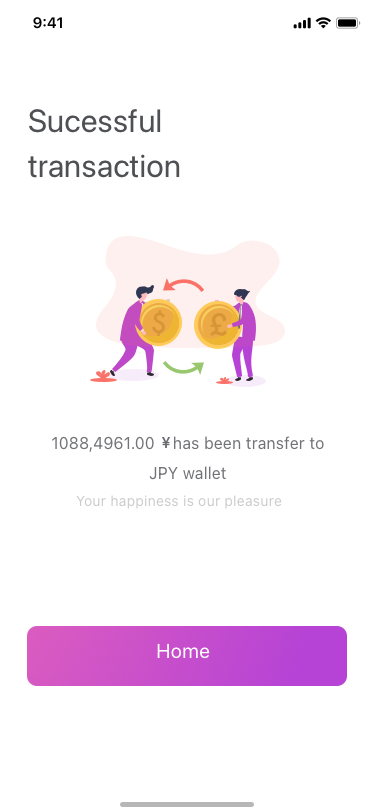
Text in this UI design:
Sucessful
transaction
Home
1088,4961.00    has been transfer to JPY wallet
Your happiness is our pleasure